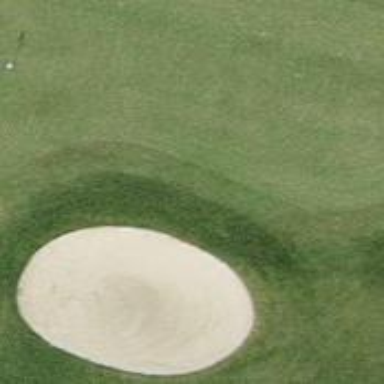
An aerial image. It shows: Golf bunker filled with sandy terrain.